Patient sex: F
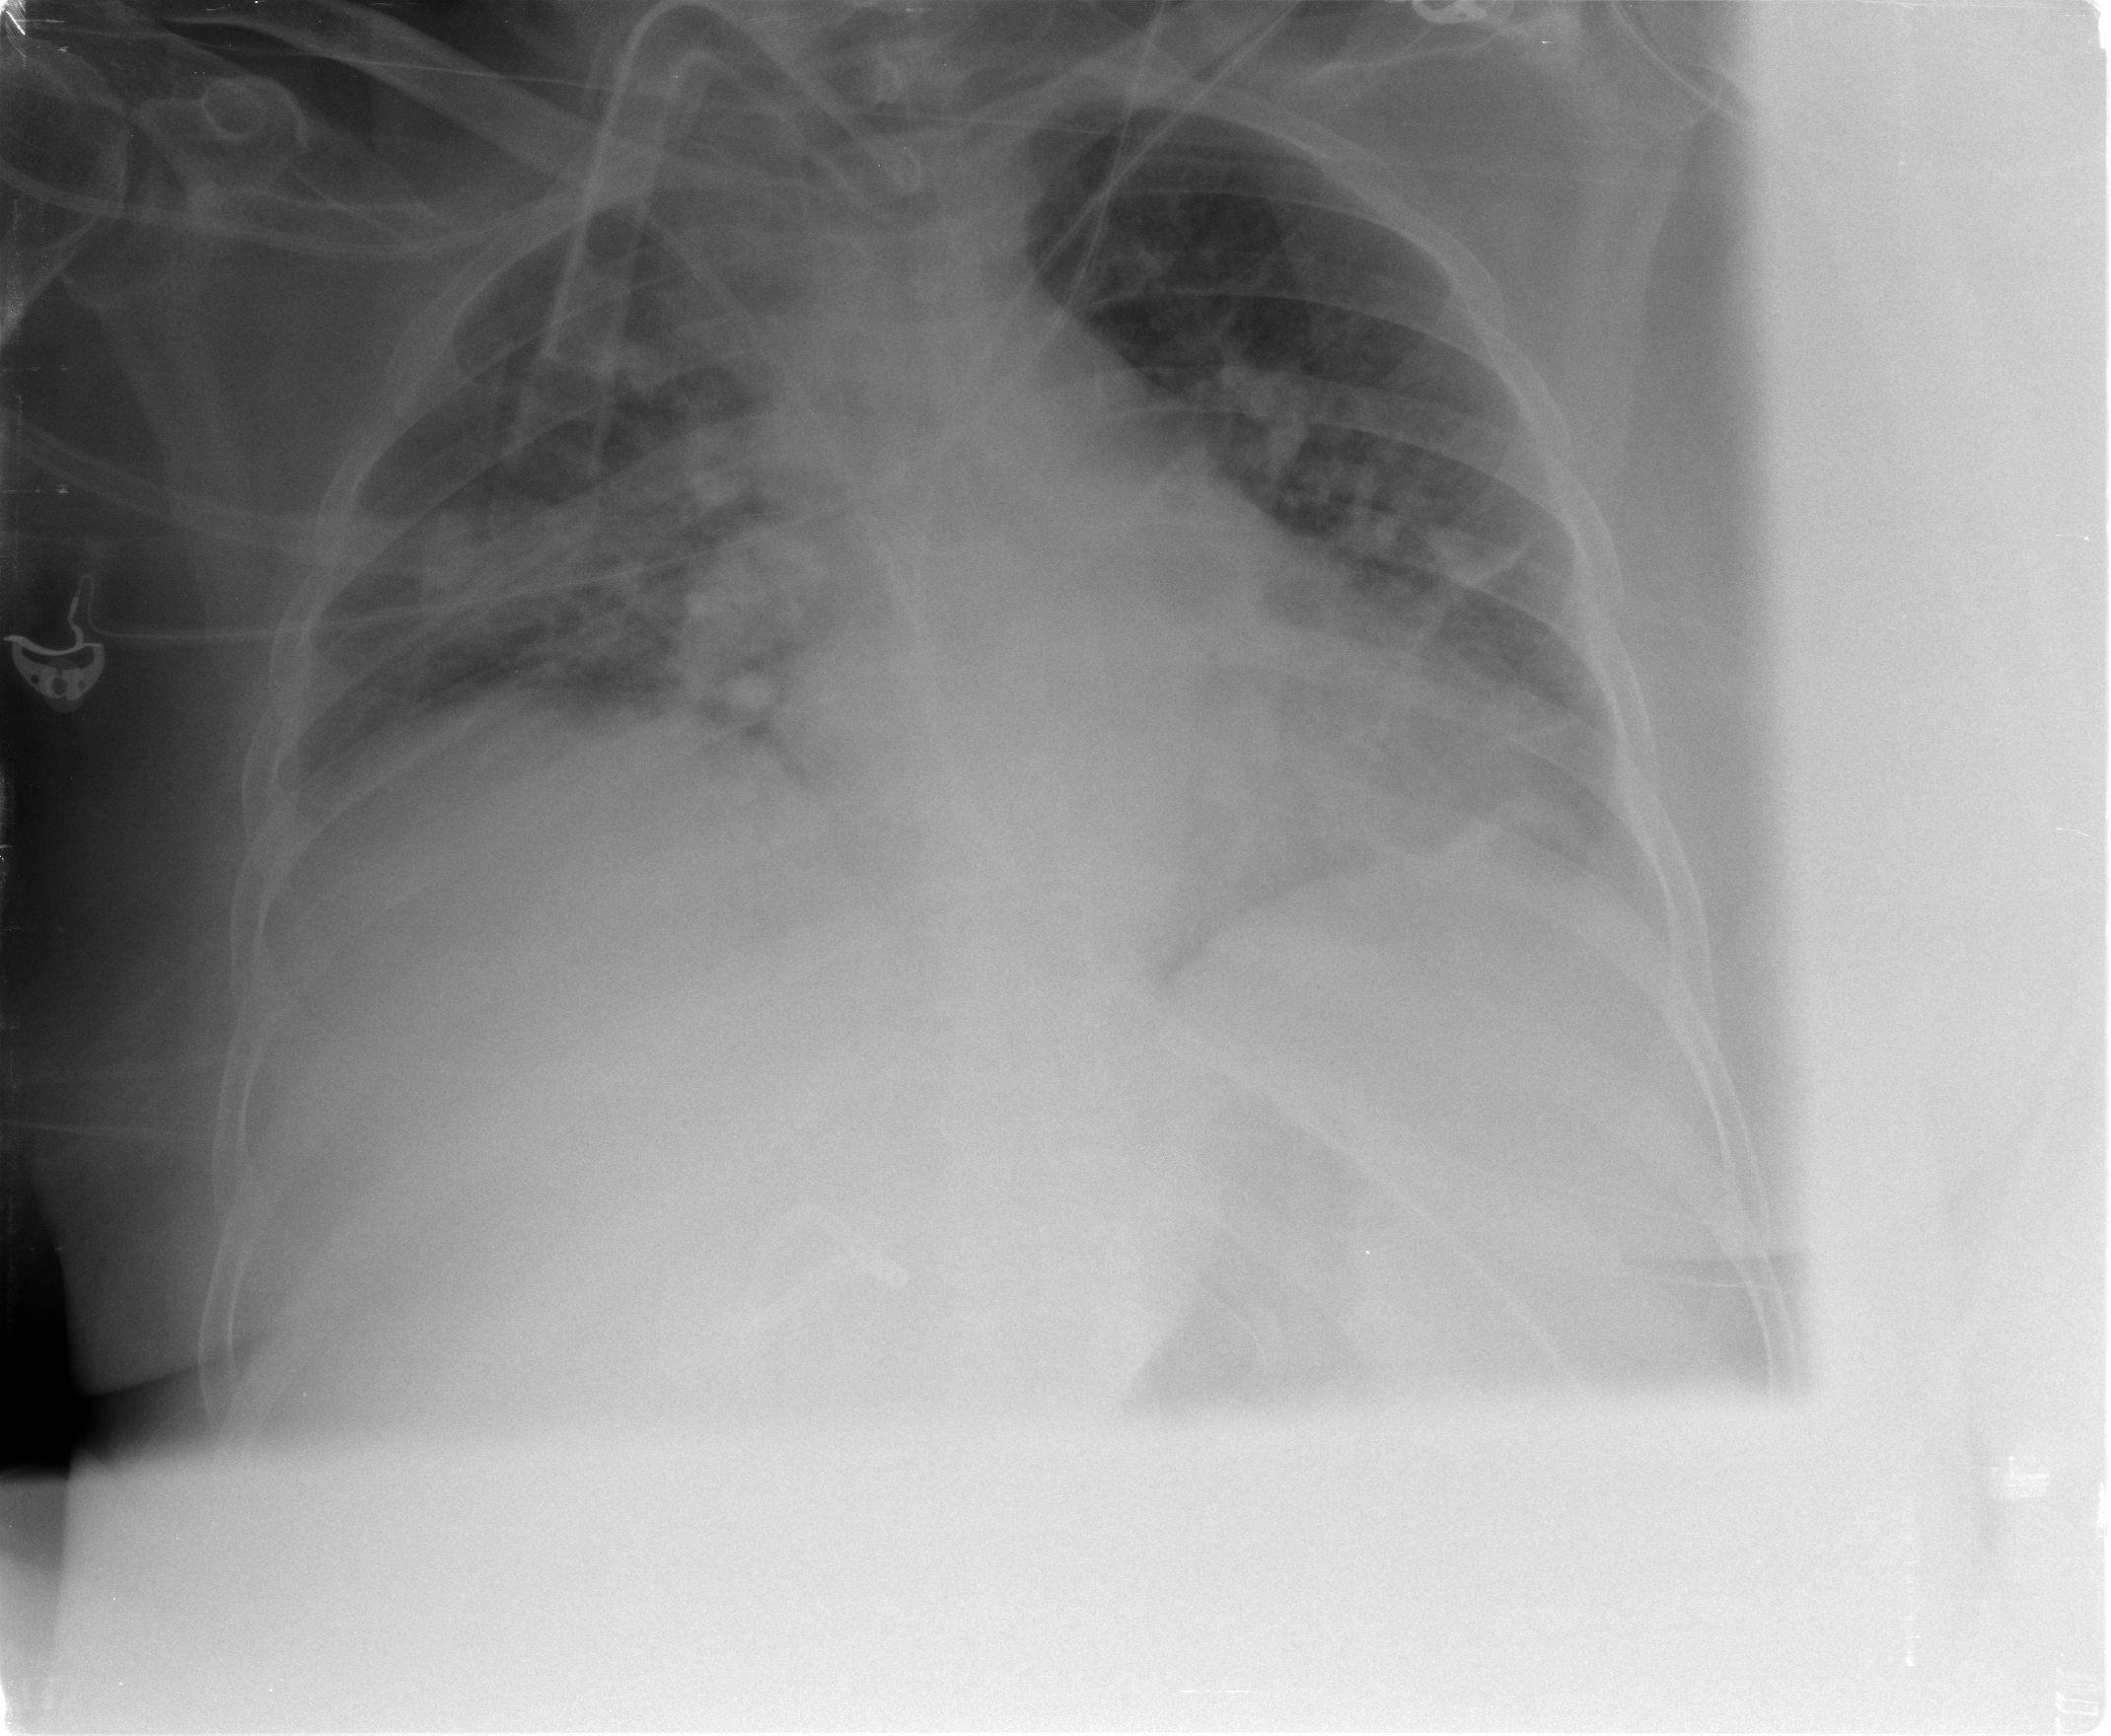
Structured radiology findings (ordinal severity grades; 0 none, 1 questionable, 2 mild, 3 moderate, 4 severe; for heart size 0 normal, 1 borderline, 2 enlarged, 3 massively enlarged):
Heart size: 1
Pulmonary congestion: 3
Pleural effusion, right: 0
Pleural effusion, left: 2
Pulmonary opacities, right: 2
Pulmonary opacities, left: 2
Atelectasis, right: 2
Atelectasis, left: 2